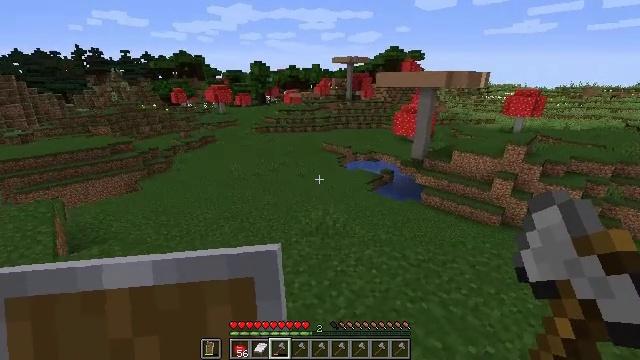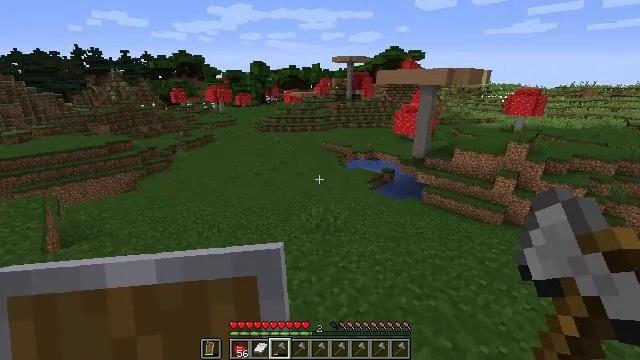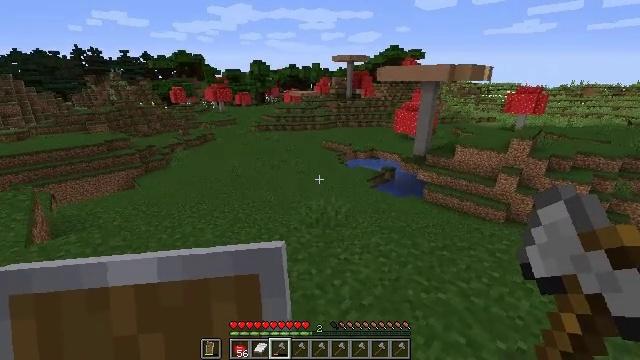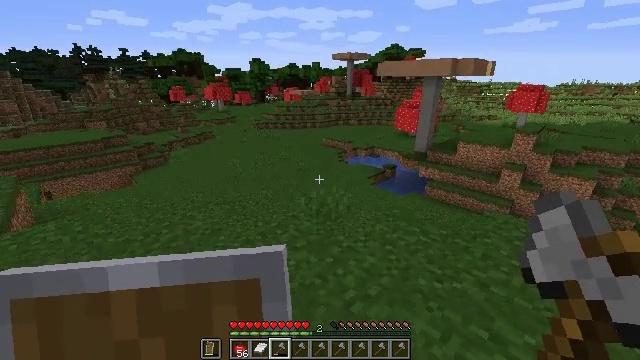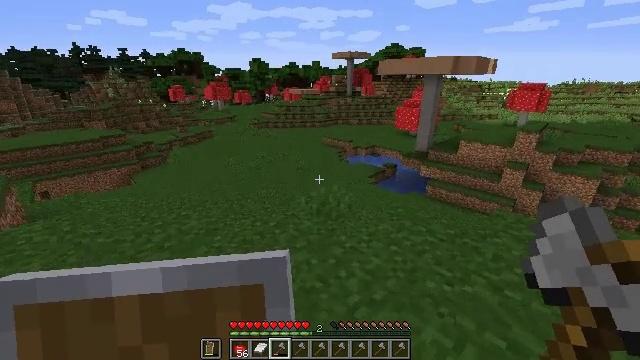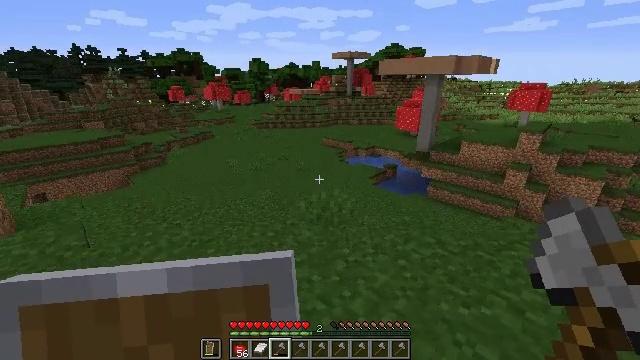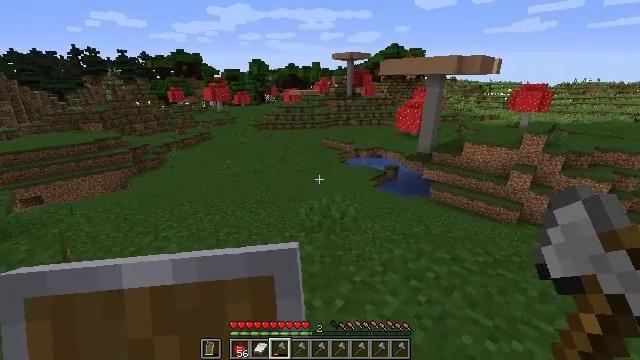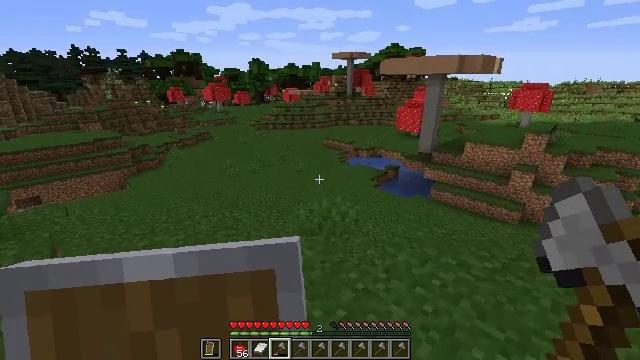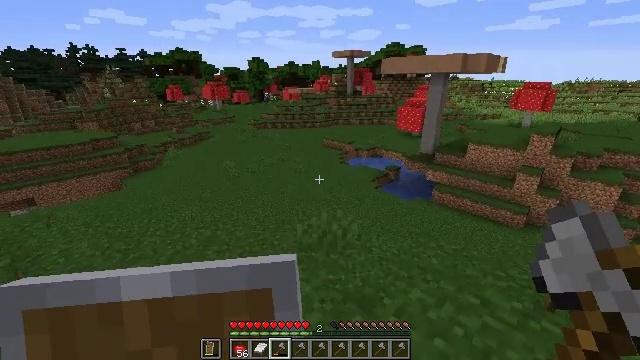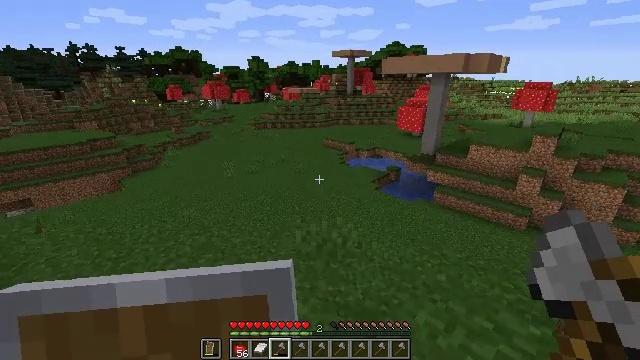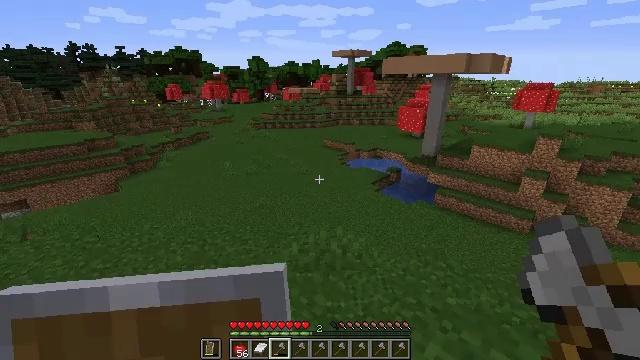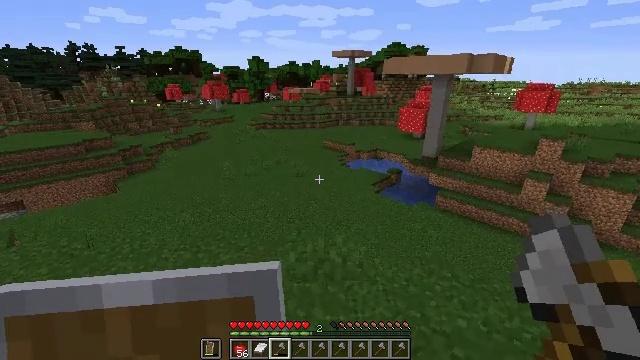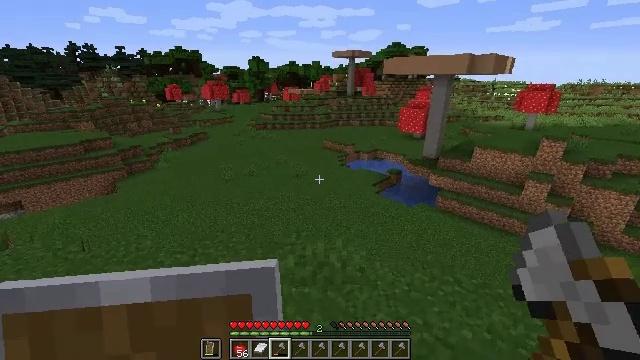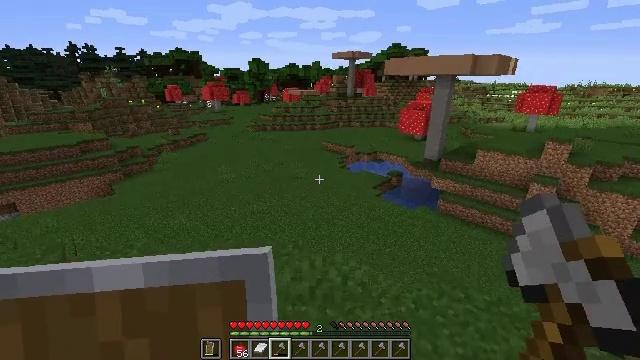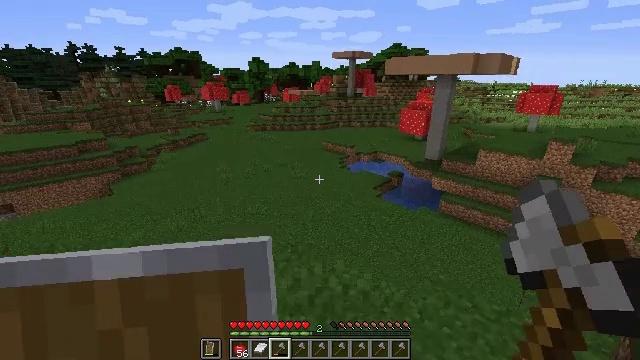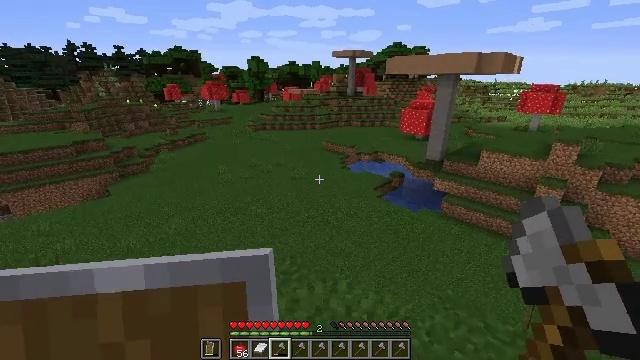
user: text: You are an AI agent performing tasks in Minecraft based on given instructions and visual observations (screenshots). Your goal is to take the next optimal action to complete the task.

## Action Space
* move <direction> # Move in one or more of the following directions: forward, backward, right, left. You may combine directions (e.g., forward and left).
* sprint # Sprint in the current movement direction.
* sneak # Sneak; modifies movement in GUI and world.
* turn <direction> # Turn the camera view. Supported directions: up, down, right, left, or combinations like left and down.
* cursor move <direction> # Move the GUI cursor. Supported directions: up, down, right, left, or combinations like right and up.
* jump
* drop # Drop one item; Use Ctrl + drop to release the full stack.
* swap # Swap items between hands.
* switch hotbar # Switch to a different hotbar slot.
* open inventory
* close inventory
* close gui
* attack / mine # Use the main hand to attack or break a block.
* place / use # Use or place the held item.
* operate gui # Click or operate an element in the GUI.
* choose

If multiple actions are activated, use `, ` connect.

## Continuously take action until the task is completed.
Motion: motion action
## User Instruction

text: Break the dark oak log in the forest.
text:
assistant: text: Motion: move forward
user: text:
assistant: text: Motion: move forward
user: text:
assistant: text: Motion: move forward
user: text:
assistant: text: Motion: move forward
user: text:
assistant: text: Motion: move forward
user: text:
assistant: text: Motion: move forward
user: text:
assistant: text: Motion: move forward
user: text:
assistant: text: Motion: move forward
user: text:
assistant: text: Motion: move forward
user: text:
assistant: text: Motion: move forward
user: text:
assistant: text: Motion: move forward
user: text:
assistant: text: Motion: move forward
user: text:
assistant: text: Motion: move forward
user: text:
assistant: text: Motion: move forward
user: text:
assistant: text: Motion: move forward
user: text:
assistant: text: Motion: move forward
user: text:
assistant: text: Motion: move forward
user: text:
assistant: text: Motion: move forward
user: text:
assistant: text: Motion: move forward
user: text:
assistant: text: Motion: move forward
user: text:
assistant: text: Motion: move forward
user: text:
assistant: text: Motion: move forward
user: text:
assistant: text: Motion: move forward
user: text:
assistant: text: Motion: move forward
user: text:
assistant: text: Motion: move forward
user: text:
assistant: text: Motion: move forward
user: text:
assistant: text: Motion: move forward
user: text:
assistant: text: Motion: move forward
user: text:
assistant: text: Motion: move forward
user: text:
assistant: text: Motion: move forward